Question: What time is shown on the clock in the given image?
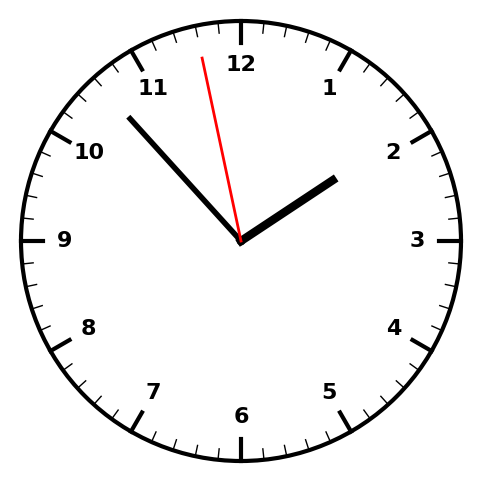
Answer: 01:52:58